【题型】证明题　【知识点】解析几何　【难度】medium
已知直线 $l: x = my - 1$，圆 $C: x^2 + y^2 + 4x = 0$．

\vspace{1em}

\noindent (1) 证明：直线 $l$ 与圆 $C$ 相交；

\noindent (2) 设直线 $l$ 与 $C$ 的两个交点分别为 $A$、$B$，弦 $AB$ 的中点为 $M$，求点 $M$ 的轨迹方程；

\noindent (3) 在（2）的条件下，设圆 $C$ 在点 $A$ 处的切线为 $l_1$，在点 $B$ 处的切线为 $l_2$，$l_1$ 与 $l_2$ 的交点为 $Q$．证明：$Q$，$A$，$B$，$C$ 四点共圆，并探究当 $m$ 变化时，点 $Q$ 是否恒在一条定直线上？若是，请求出这条直线的方程；若不是，说明理由．
【解答】
\noindent 【答案】(1) 证明见解析；

\noindent (2) $x^2 + y^2 + 3x + 2 = 0 (x \neq -2)$

\noindent (3) $Q$，$A$，$B$，$C$ 四点共圆的证明见解析，点 $Q$ 恒在直线 $x = 2$ 上，理由见解析

\vspace{1em}

\noindent 【知识点】轨迹问题——圆、由圆心（或半径）求圆的方程、判断直线与圆的位置关系、相交圆的公共弦方程

\vspace{1em}

\noindent 【分析】

\noindent （1）求出直线恒过的定点，利用点与圆的位置关系判断即可；

\noindent （2）求出圆的圆心坐标，设出 $M$ 的坐标，利用垂径定理，转化求解轨迹方程即可；

\noindent （3）设点 $Q(x_0, y_0)$，证明 $Q$，$A$，$B$，$C$ 四点共圆，求出圆的方程，求出与圆 $C$ 相交弦的方程，即为直线 $l$ 的方程，可求点 $Q$ 坐标的特征．

\vspace{1em}

\noindent 【详解】

\noindent （1）证明：如图所示，

\noindent 圆 $C: x^2 + y^2 + 4x = 0$，化成标准方程为 $(x+2)^2 + y^2 = 4$，圆心 $C(-2,0)$，半径为 $2$，

\noindent 直线 $l: x = my - 1$ 过定点 $P(-1,0)$，定点到圆心距离为 $1$，即 $P(-1,0)$ 在圆内，故直线 $l$ 与圆 $C$ 相交；

\vspace{1em}

\noindent （2）$l$ 与 $C$ 的两个交点分别为 $A$、$B$，弦 $AB$ 的中点为 $M$，

\noindent 设点 $M(x,y)$，由垂径定理得 $\overrightarrow{CM} \perp \overrightarrow{PM}$，即 $(x+2,y) \cdot (x+1,y) = 0$，整理得 $x^2 + y^2 + 3x + 2 = 0$，

\noindent 直线 $l$ 不过圆心 $C$，则 $x \neq -2$，

\noindent 所以点 $M$ 的轨迹方程为 $x^2 + y^2 + 3x + 2 = 0 (x \neq -2)$；

\vspace{1em}

\noindent （3）依题意有 $CA \perp AQ$，$CB \perp BQ$，

\noindent 四边形 $QACB$ 对角互补，所以 $Q$，$A$，$B$，$C$ 四点共圆，且 $QC$ 为圆的直径，

\noindent 设 $Q(x_0, y_0)$，则圆心坐标为 $\left( \dfrac{x_0 - 2}{2}, \dfrac{y_0}{2} \right)$，半径为 $\dfrac{\sqrt{(x_0 + 2)^2 + y_0^2}}{2}$，

\noindent 则圆的标准方程为 $\left( x - \dfrac{x_0 - 2}{2} \right)^2 + \left( y - \dfrac{y_0}{2} \right)^2 = \left( \dfrac{\sqrt{(x_0 + 2)^2 + y_0^2}}{2} \right)^2$，

\noindent 整理得 $x^2 + y^2 + (2 - x_0)x - y_0 y - 2x_0 = 0$，与圆 $C$ 的方程 $C: x^2 + y^2 + 4x = 0$ 联立，

\noindent 消去二次项得：$(x_0 + 2)x + y_0 y + 2x_0 = 0$，即为直线 $l$ 的方程，

\noindent 因为直线 $l: x = my - 1$ 过定点 $P(-1,0)$，所以 $2x_0 = x_0 + 2$，解得：$x_0 = 2$，

\noindent 所以当 $m$ 变化时，点 $Q$ 恒在直线 $x = 2$ 上．
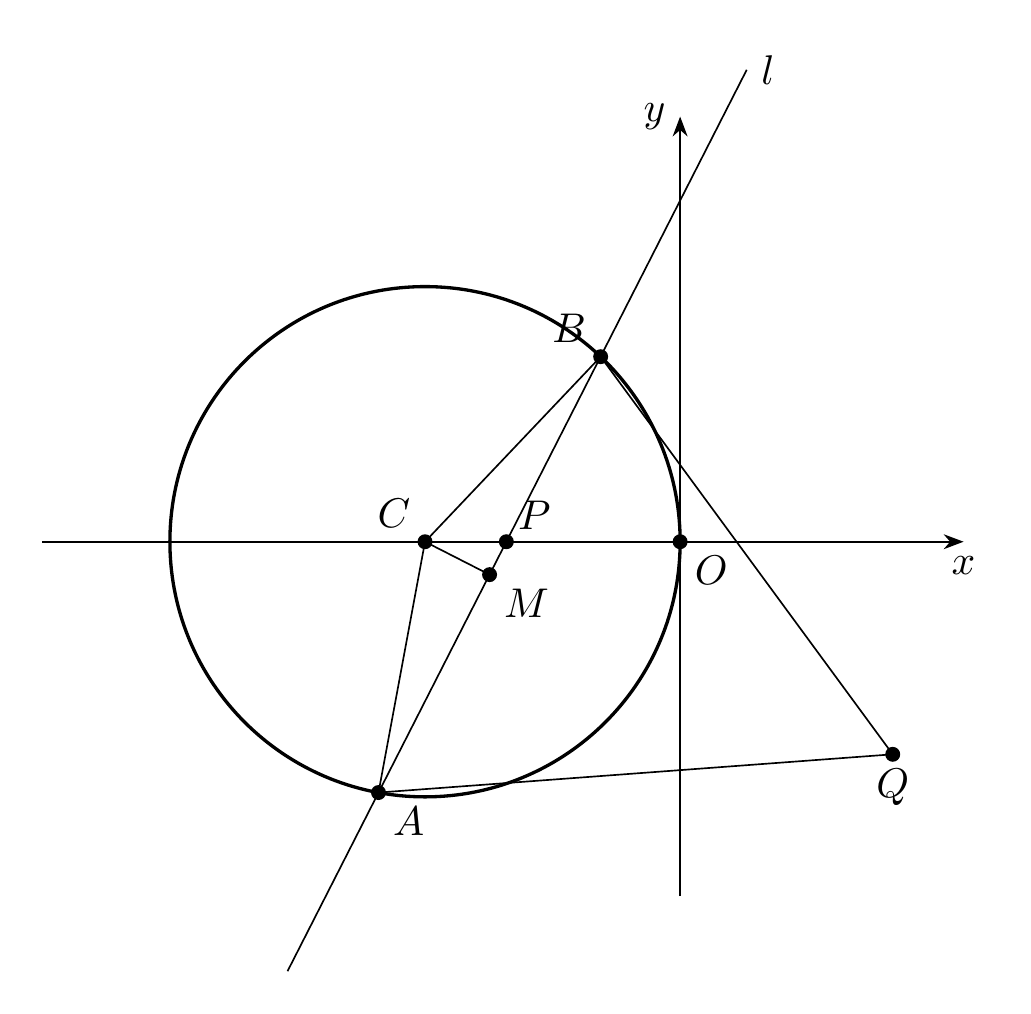